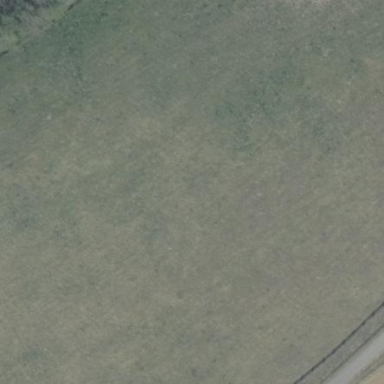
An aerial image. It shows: Wooden fence enclosing grassland area.